Field crop: maize
Growth stage: 2
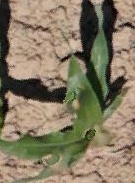
Species: maize